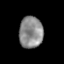
Tissue: prostate
Cell type: T cells
Senescence score: 0.2885
Nuclear area (px): 735
Mean DAPI intensity: 139.743